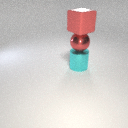
large cyan metal cylinder below large red metal sphere